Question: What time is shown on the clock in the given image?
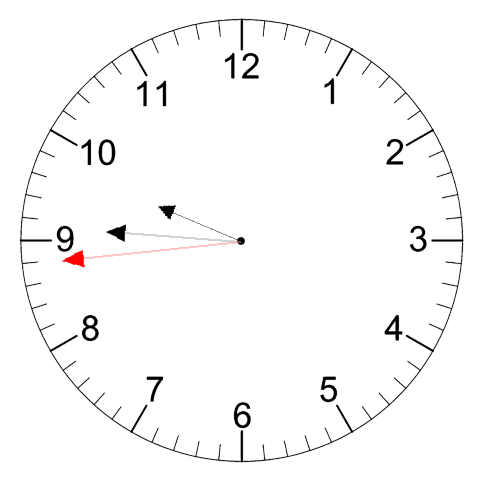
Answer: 09:45:44